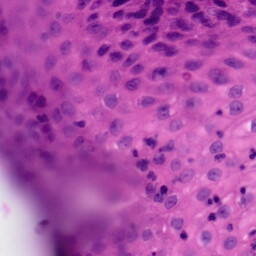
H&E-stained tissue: Tonsil